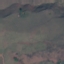
Land use / land cover class: HerbaceousVegetation